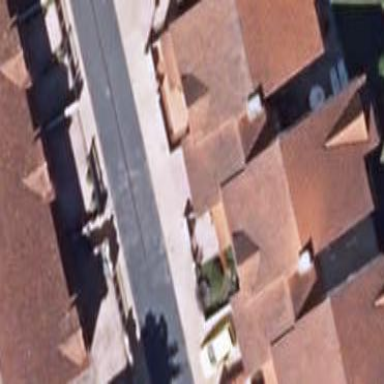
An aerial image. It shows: Simple house.